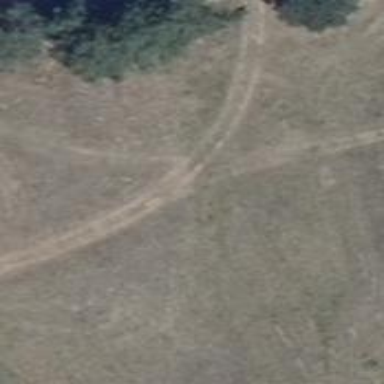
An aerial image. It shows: Grass track with grade5 track type.